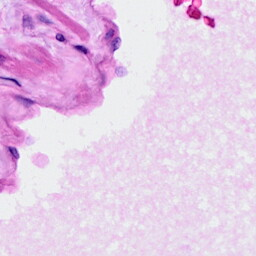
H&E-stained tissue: Ovarian